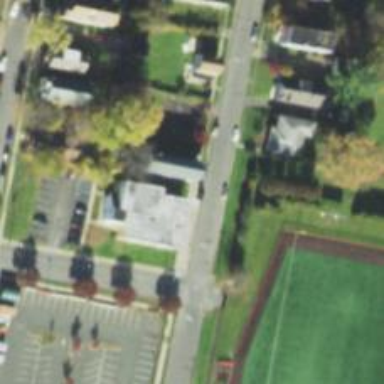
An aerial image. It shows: Historic school.